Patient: sex M, age 51
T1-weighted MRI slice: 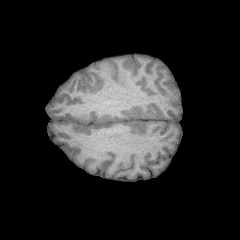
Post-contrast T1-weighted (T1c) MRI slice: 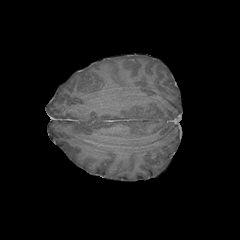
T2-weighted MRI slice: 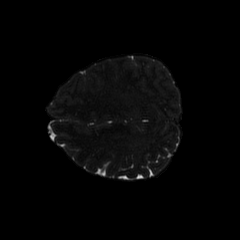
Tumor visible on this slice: yes
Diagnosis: Astrocytoma, IDH-mutant
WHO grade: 4